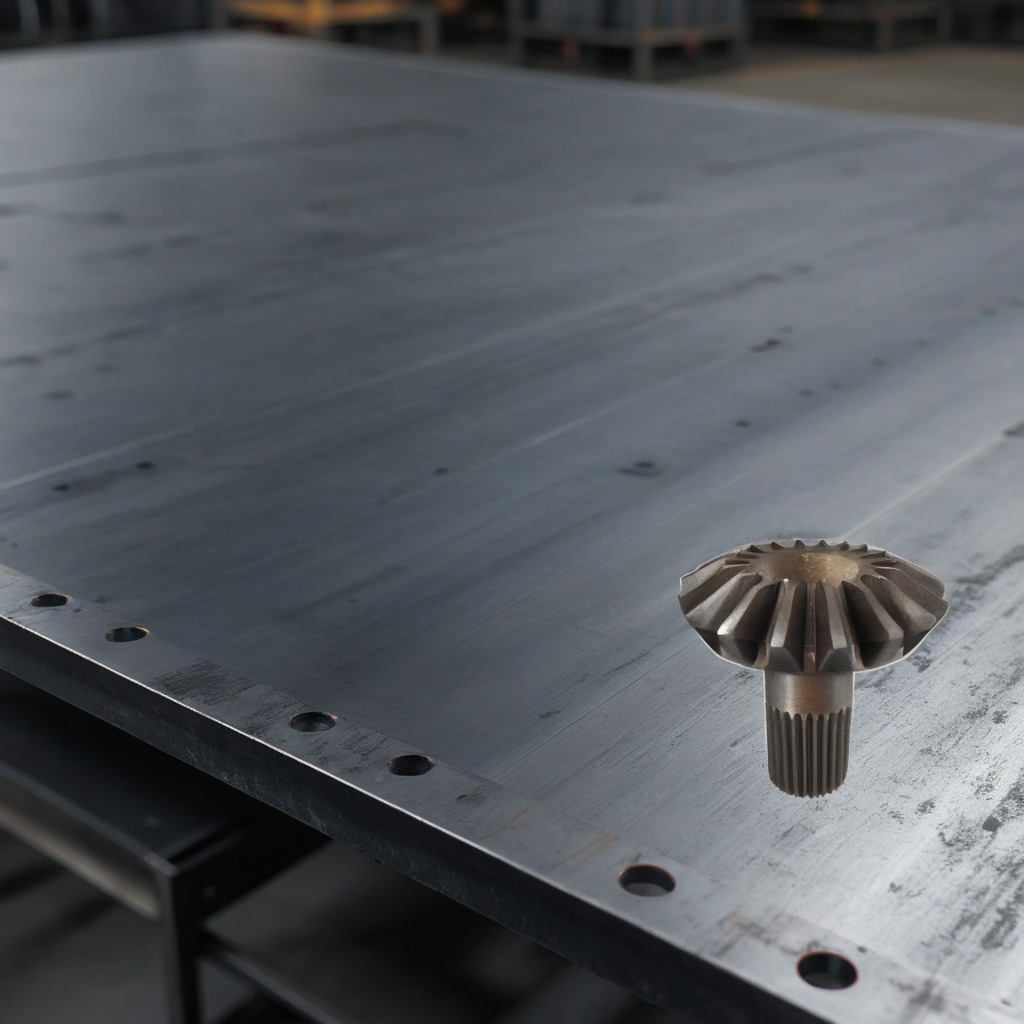
A steel gear with teeth is lying on the cold steel table in a mining workshop.